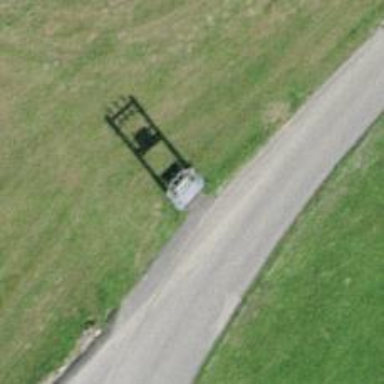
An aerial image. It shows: Distribution transformer attached to power pole.